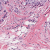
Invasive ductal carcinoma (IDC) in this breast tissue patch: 1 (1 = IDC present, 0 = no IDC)